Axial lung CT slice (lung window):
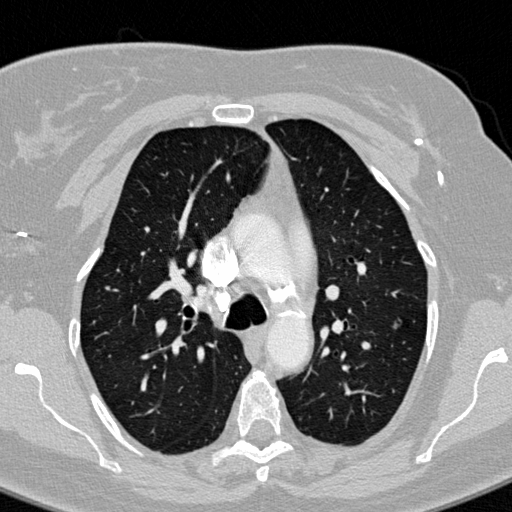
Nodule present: no